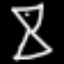
Label: hourglass